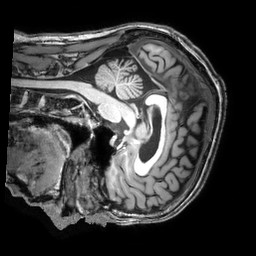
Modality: T1w
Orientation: sagittal
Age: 42
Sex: male
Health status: healthy
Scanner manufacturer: philips
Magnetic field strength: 3 T
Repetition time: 0.008139 s
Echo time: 0.003739 s